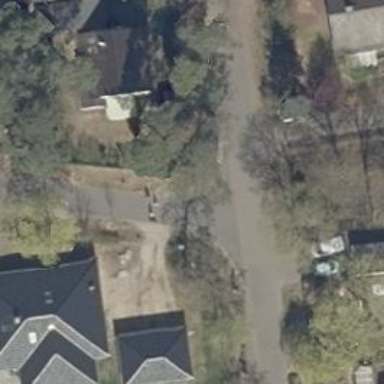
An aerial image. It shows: Smooth asphalt road in residential area.